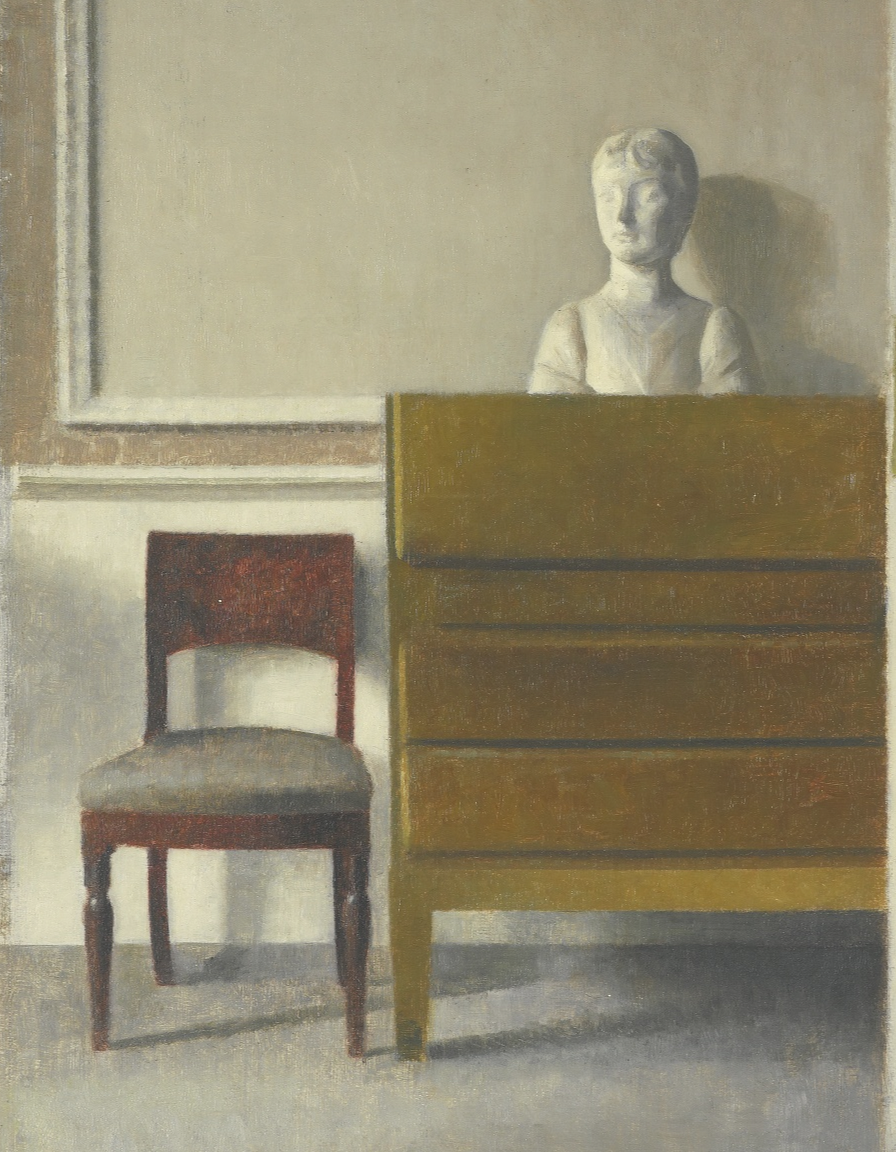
interior painting, medium, bright diffused light, room with wooden chest of drawers topped with white plaster bust, red wooden chair, pale walls, grey floor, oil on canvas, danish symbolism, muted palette